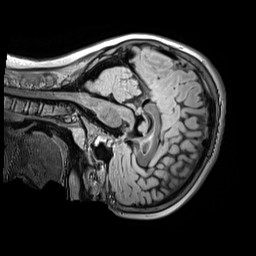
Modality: FLAIR
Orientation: sagittal
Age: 11
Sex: male
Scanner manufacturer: siemens
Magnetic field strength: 3 T
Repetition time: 5 s
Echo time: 0.388 s